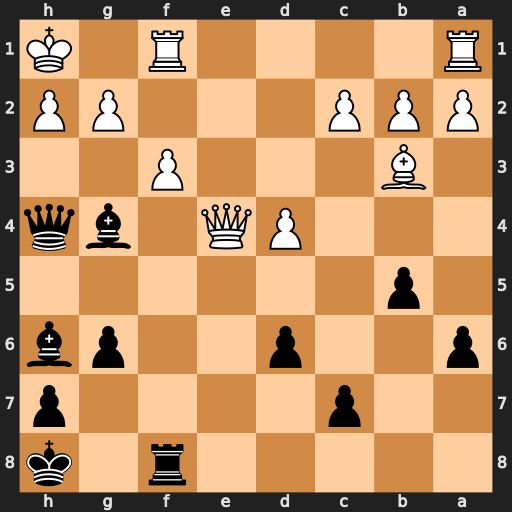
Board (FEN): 5r1k/2p4p/p2p2pb/1p6/3PQ1bq/1B3P2/PPP3PP/R4R1K
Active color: b
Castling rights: -
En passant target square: -
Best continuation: Bf4 Qxf4 Rxf4